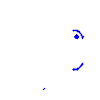
Particle: pion